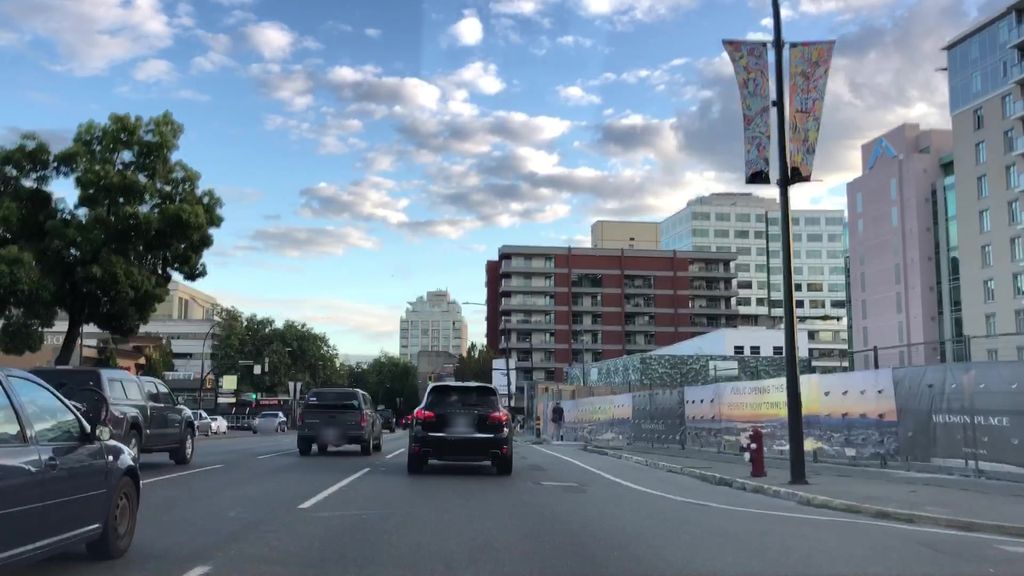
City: victoria